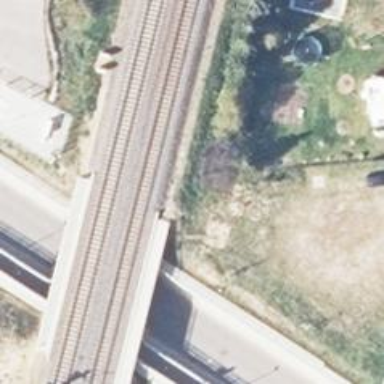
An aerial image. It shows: Railway bridge with electrified contact lines.